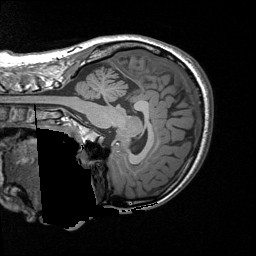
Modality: T1w
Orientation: sagittal
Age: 20
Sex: female
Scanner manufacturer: siemens
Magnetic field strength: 3 T
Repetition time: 1.64 s
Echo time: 0.00234 s